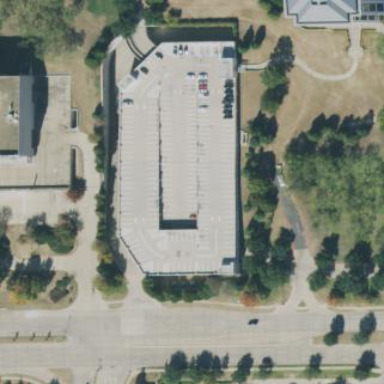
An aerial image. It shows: Multi-storey garage building used for parking.